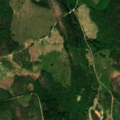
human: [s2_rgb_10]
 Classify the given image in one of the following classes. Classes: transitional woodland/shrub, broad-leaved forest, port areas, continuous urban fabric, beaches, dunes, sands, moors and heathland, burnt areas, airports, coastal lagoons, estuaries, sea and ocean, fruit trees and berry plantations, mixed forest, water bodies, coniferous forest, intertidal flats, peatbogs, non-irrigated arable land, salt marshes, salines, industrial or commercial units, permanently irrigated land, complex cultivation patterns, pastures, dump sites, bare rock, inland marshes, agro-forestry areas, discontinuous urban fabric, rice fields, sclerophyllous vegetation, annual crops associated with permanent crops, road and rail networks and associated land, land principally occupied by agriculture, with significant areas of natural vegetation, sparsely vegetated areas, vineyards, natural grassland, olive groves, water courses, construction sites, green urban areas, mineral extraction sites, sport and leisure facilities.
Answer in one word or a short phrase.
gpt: coniferous forest, mixed forest, transitional woodland/shrub